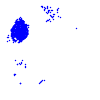
Particle: proton